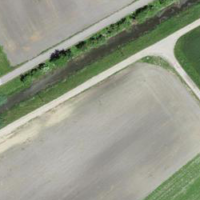
EUNIS habitat code: 24
Species observed at this site:
Cornus sanguinea